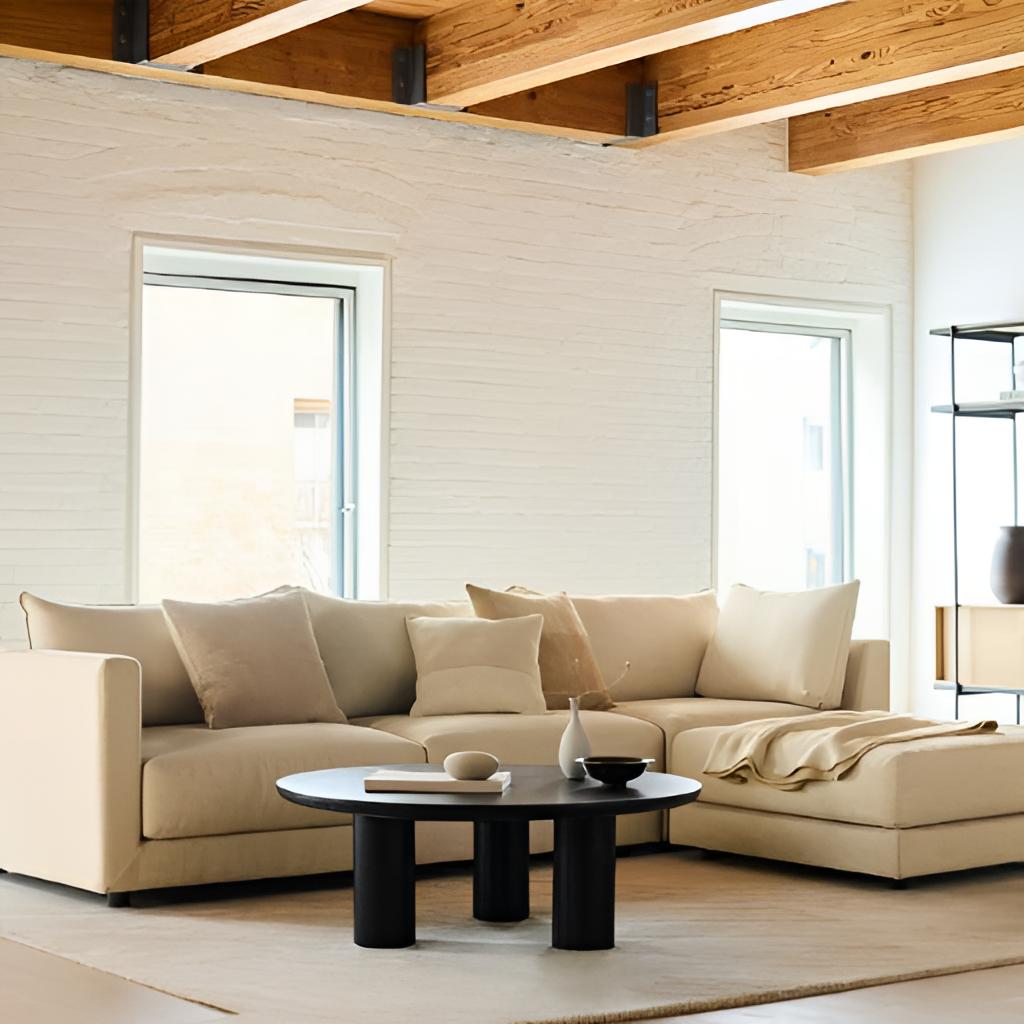
living room, beige fabric sectional sofa, plaster wallpaper, with solid pattern, beige wood flooring, with plank pattern, contemporary